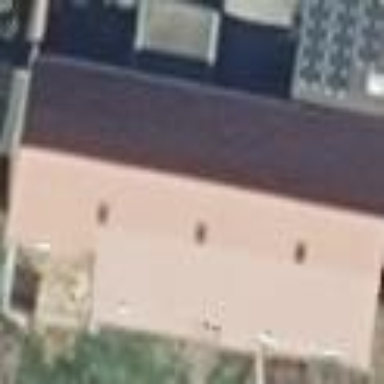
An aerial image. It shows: Building with flat roof. The roof's color is dark grey. It has multiple parts.